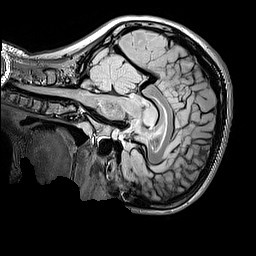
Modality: FLAIR
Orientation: sagittal
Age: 10
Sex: female
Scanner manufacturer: siemens
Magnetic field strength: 3 T
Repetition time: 5 s
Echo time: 0.388 s